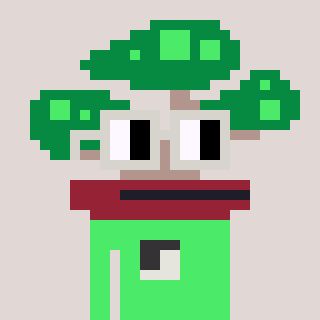
a pixel art character with square light gray glasses, a bonsai-shaped head and a teal-colored body on a warm background